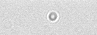
Label: camera_spot